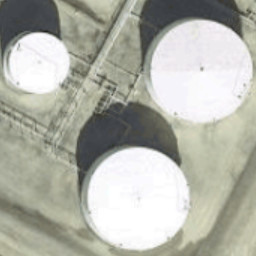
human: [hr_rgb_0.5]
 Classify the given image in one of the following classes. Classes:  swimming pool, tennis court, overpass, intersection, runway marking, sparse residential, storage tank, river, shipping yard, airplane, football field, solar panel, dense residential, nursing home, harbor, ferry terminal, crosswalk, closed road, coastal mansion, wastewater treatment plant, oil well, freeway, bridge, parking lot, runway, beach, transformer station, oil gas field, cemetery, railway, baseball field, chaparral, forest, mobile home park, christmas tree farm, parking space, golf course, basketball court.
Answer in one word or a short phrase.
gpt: storage tank